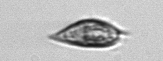
Label: Prorocentrum_triestinum